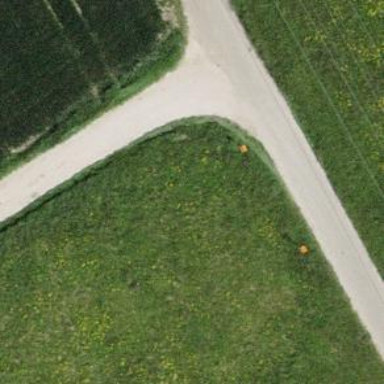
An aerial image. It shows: Pipeline marker.